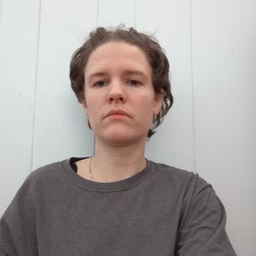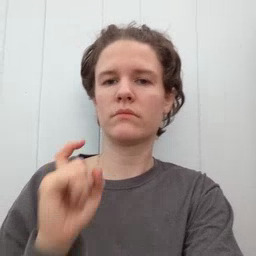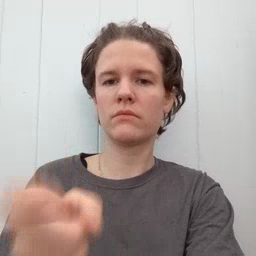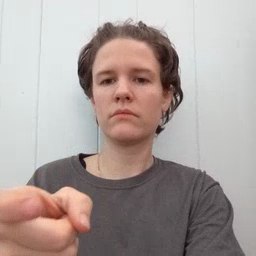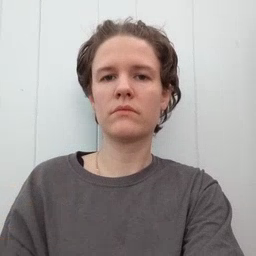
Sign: gift